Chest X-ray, AP view. Patient: 51 years old, sex M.
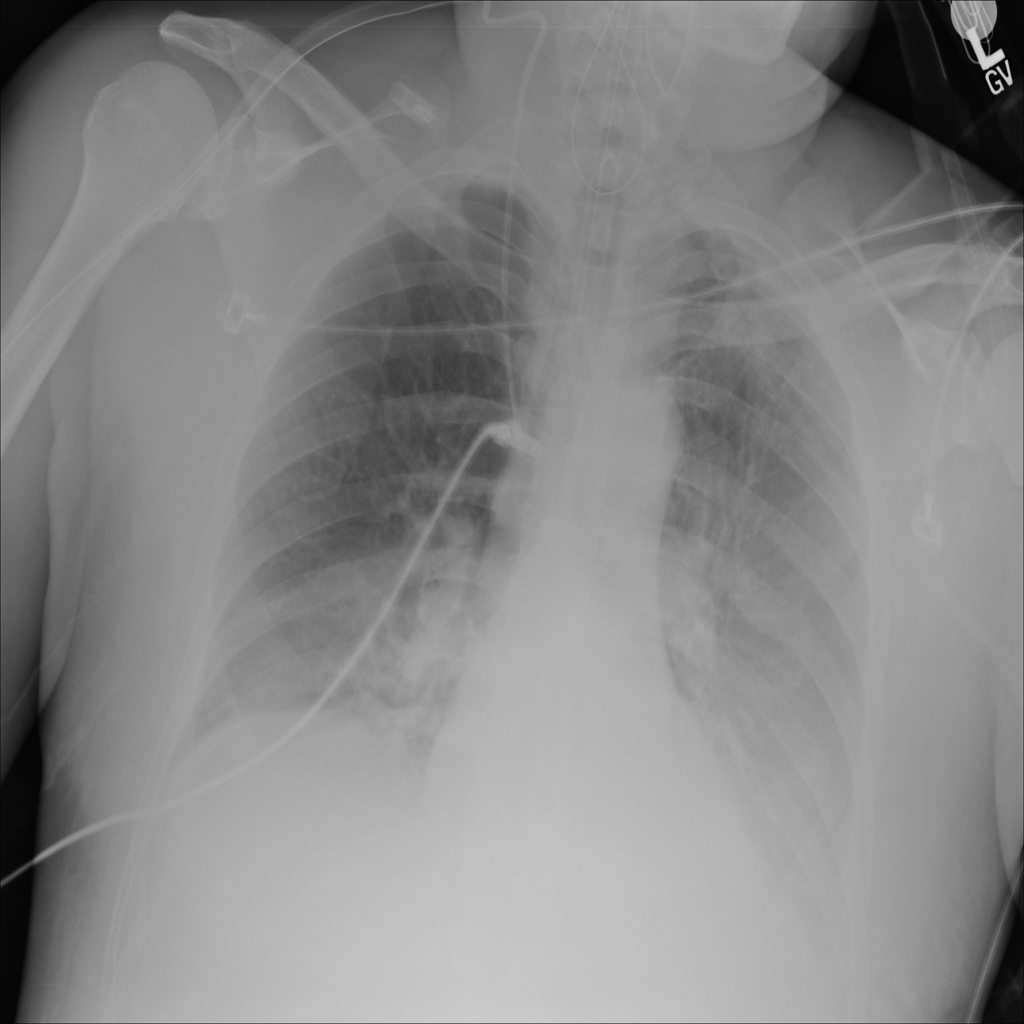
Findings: No Finding